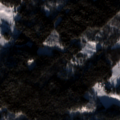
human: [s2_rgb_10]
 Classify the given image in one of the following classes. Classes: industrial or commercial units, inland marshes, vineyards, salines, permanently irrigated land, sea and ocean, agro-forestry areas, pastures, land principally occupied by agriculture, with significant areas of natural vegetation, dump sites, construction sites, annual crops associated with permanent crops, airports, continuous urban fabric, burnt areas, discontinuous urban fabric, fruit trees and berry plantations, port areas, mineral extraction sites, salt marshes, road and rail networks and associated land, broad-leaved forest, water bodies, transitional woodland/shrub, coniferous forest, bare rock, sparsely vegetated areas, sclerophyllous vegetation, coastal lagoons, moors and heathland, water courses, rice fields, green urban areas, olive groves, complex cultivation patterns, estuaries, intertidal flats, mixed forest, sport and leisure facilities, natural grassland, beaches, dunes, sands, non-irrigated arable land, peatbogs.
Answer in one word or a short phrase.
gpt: non-irrigated arable land, land principally occupied by agriculture, with significant areas of natural vegetation, coniferous forest, mixed forest, transitional woodland/shrub